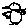
Label: bird